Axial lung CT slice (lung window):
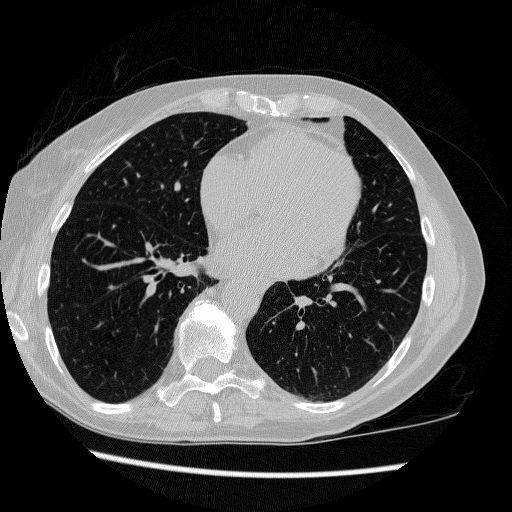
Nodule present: no